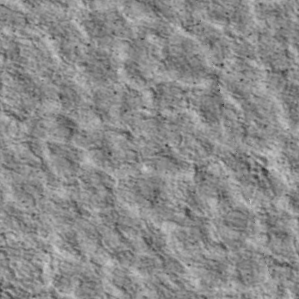
Label: non_frost